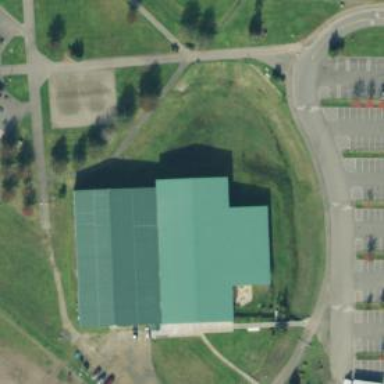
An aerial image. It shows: Sports center building for soccer activities.